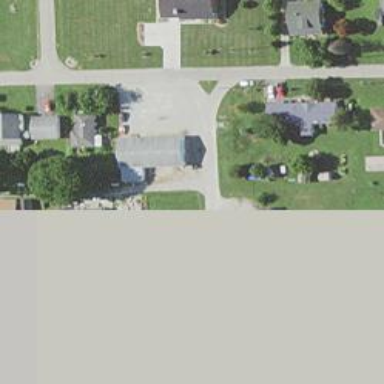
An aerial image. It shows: Alley classified as service road.